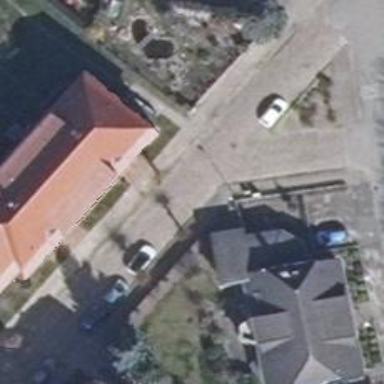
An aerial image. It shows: Residential road with cobblestone flattened surface.